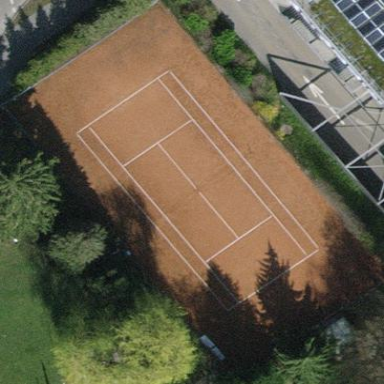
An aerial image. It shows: Tennis court with sandy surface located in pitch designated for leisure land.